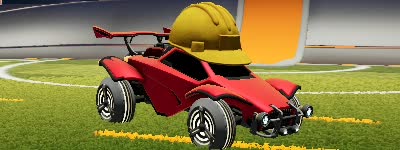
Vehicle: octane